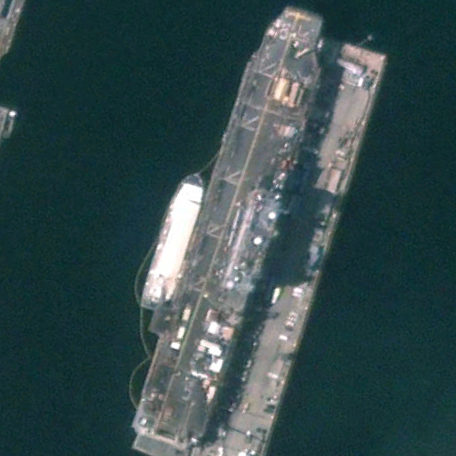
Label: assault